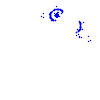
Particle: proton